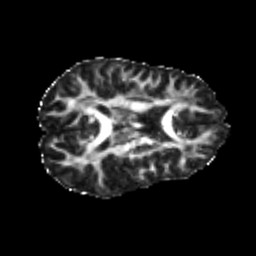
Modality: FA
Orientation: axial
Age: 22
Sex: female
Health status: healthy
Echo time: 0.074 s